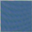
Piece: xx